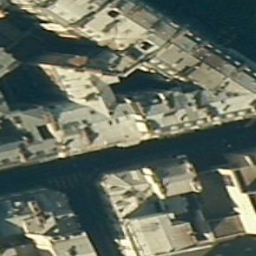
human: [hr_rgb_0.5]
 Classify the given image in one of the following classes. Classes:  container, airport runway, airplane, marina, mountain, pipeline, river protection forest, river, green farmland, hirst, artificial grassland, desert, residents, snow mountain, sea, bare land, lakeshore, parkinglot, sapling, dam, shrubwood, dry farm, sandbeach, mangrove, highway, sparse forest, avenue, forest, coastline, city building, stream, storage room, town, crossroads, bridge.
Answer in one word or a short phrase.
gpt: city building